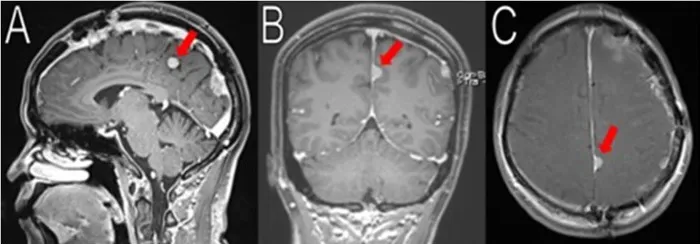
Latest imaging. Her most recent MRIs (16 months after her last surgery) show multiple enhancing extra-axial masses, stable compared to her immediate post-operative MRIs. Here is a stable 1.8 cm (superior-inferior) meningioma arising from the left posterior falx, adjacent to the prior resection cavity (red arrows in A-C). No recurrence observed.
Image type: radiology (mri)